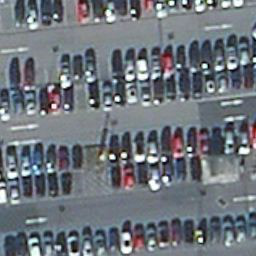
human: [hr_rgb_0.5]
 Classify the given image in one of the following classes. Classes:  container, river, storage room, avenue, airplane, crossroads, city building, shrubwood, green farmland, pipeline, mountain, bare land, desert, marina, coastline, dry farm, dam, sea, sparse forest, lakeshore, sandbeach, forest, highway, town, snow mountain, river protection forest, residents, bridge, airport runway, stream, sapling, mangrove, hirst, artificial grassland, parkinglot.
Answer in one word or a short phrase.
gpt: parkinglot